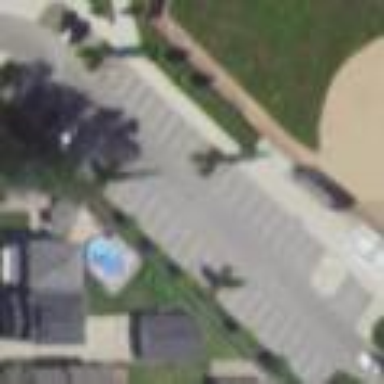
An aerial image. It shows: Parking area with surface.